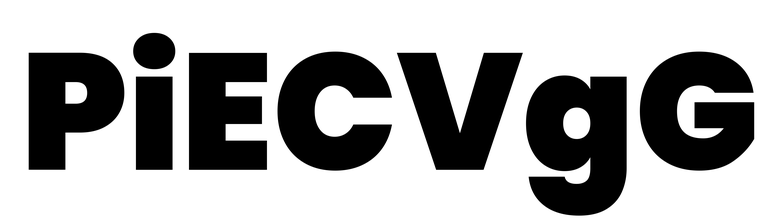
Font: Poppins-Black